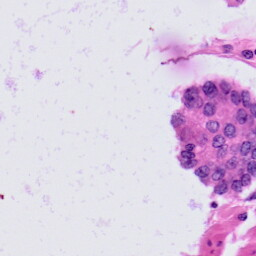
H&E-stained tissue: Prostate